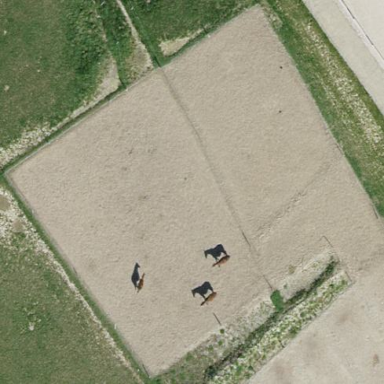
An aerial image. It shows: Equestrian pitch for leisure land sports.